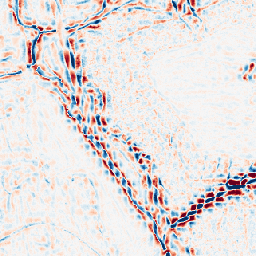
Category: wavelet
Decomposition family: wavelet_dwt
Decomposition parameters: wavelet: coif2
level: 3
Upsampling method: area
Upsampling parameters: scale: 8
Upsampling scale: 8